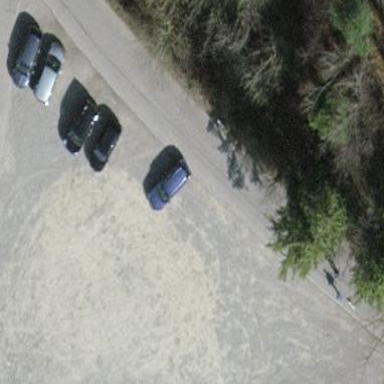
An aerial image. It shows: Parking area with unpaved surface.